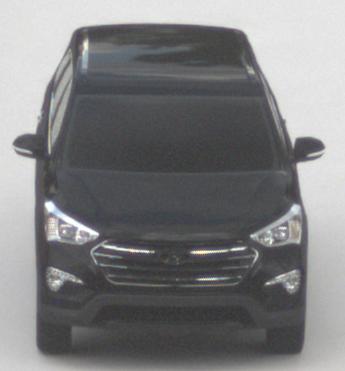
Make: Hyundai
Model: Santa Fe 2.4 GDI
Detailed model: Santa Fe (DM)
Model produced from: 2017/08
Model produced until: 2018/01
Doors: 5
Color: black
Road condition: dry road
Daytime: morning or afternoon
Contrast: low contrast